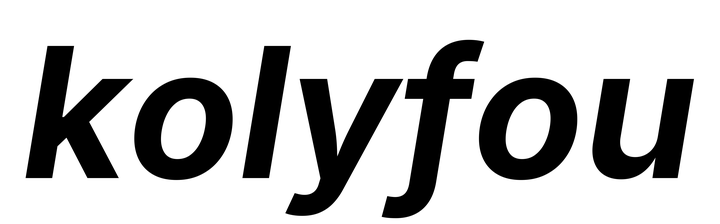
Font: Inter-Italic_Bold_Italic